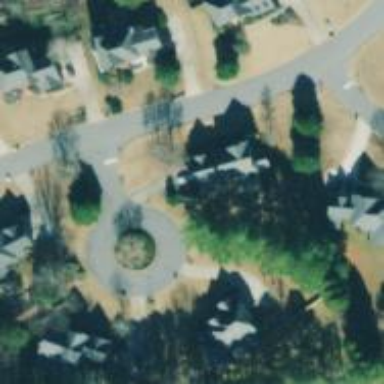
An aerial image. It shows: Turning loop on the road.